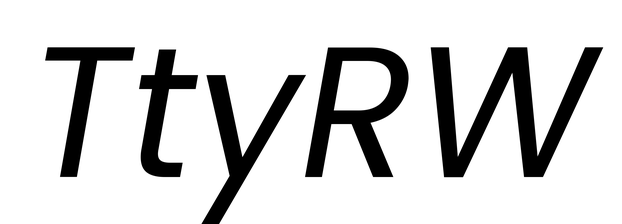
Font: Poppins-Italic